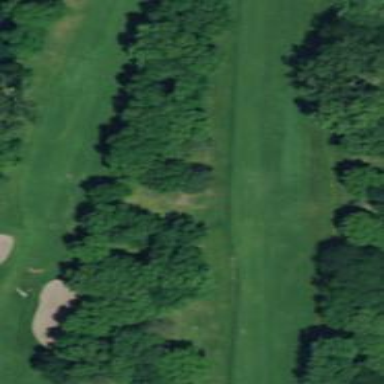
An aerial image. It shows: Grassy area designated as golf fairway.